Question: I'm running a CF10u10 box with Apache as web server on my local machine. I'm fan of cfscript and like to use the new implicit struct {} declaration Vs structNew() whenever possible.
Files are one component and one CFM.
componentFile.cfc
'''
<cfcomponent output="false">
<cffunction name="blahExplicit" returntype="Struct">
<cfset var name = 'ColdFusion'/>
<cfset var ret = structNew()/>
<cftry>
<cfreturn {success: true, data: name}/>
<cfcatch type="any">
<cfset ret.success = false />
<cfset ret.data = cfcatch />
<cfreturn ret/>
</cfcatch>
</cftry>
</cffunction>
<cffunction name="blahImplicit" returntype="Struct">
<cfset var name = 'ColdFusion'/>
<cftry>
<cfreturn {success: true, data: name}/>
<cfcatch type="any">
<cfreturn {success: false, data: cfcatch.detail}/>
</cfcatch>
</cftry>
</cffunction>
<cffunction name="script_blahExplicit" returntype="Struct">
<cfscript>
var name = 'ColdFusion';
var ret = structNew();
try{
return {success: true, data: name};
} catch(Any err){
ret.success = false;
ret.data = err.detail;
return ret;
}
</cfscript>
</cffunction>
<cffunction name="script_blahImplicit" returntype="Struct">
<cfscript>
var name = 'ColdFusion';
try{
return {success: true, data: name};
} catch(Any err){
return {success: false, data: err.detail};
}
</cfscript>
</cffunction>
</cfcomponent>
'''
cfcatchErr.cfm
'''
<cfset cObj = createObject("component","componentFile")/>
<cfdump var="#cObj.blahExplicit()#" label="blah Explicit"/>
<cfdump var="#cObj.script_blahExplicit()#" label="blah Explicit With Script"/>
<cfdump var="#cObj.script_blahImplicit()#" label="blah Implicit With Script"/>
<cfdump var="#cObj.blahImplicit()#" label="blah Implicit"/>
'''
The parser throws an error stating is undefined in for the blahImplicit() method. But it is all okay for the remaining methods
the code in blahExplicit(),script_blahExplicit(),script_blahImplicit() just works fine.
Why is this happening? Why is CF throwing an error even without running the code? It is throwing the error at parse time itself. I used ACF Builder and found that the control jumps to as soon as it reaches .
Is this a known issue or something new? Why is returning an implicit struct a problem?

'''
coldfusion.runtime.UndefinedElementException: Element DETAIL is undefined in CFCATCH.
at coldfusion.runtime.CfJspPage.resolveCanonicalName(CfJspPage.java:1752)
at coldfusion.runtime.CfJspPage._resolve(CfJspPage.java:1705)
at coldfusion.runtime.CfJspPage._resolveAndAutoscalarize(CfJspPage.java:1854)
at coldfusion.runtime.CfJspPage._resolveAndAutoscalarize(CfJspPage.java:1833)
at cfcomponentFile2ecfc947108420$funcBLAHIMPLICIT.runFunction(C:\ColdFusion10\cfusion\wwwroot
resh\componentFile.cfc:21)
at coldfusion.runtime.UDFMethod.invoke(UDFMethod.java:472)
at coldfusion.runtime.UDFMethod$ReturnTypeFilter.invoke(UDFMethod.java:405)
at coldfusion.runtime.UDFMethod$ArgumentCollectionFilter.invoke(UDFMethod.java:368)
at coldfusion.filter.FunctionAccessFilter.invoke(FunctionAccessFilter.java:55)
at coldfusion.runtime.UDFMethod.runFilterChain(UDFMethod.java:321)
at coldfusion.runtime.UDFMethod.invoke(UDFMethod.java:220)
at coldfusion.runtime.TemplateProxy.invoke(TemplateProxy.java:655)
at coldfusion.runtime.TemplateProxy.invoke(TemplateProxy.java:444)
at coldfusion.runtime.TemplateProxy.invoke(TemplateProxy.java:414)
at coldfusion.runtime.CfJspPage._invoke(CfJspPage.java:2432)
at cf62ecfm1194236173.runPage(C:\ColdFusion10\cfusion\wwwroot
resh\cfcatchErr.cfm:5)
at coldfusion.runtime.CfJspPage.invoke(CfJspPage.java:244)
at coldfusion.tagext.lang.IncludeTag.doStartTag(IncludeTag.java:444)
at coldfusion.filter.CfincludeFilter.invoke(CfincludeFilter.java:65)
at coldfusion.filter.IpFilter.invoke(IpFilter.java:64)
at coldfusion.filter.ApplicationFilter.invoke(ApplicationFilter.java:449)
at coldfusion.filter.MonitoringFilter.invoke(MonitoringFilter.java:40)
at coldfusion.filter.PathFilter.invoke(PathFilter.java:112)
at coldfusion.filter.LicenseFilter.invoke(LicenseFilter.java:30)
at coldfusion.filter.ExceptionFilter.invoke(ExceptionFilter.java:94)
at coldfusion.filter.BrowserDebugFilter.invoke(BrowserDebugFilter.java:79)
at coldfusion.filter.ClientScopePersistenceFilter.invoke(ClientScopePersistenceFilter.java:28)
at coldfusion.filter.BrowserFilter.invoke(BrowserFilter.java:38)
at coldfusion.filter.NoCacheFilter.invoke(NoCacheFilter.java:46)
at coldfusion.filter.GlobalsFilter.invoke(GlobalsFilter.java:38)
at coldfusion.filter.DatasourceFilter.invoke(DatasourceFilter.java:22)
at coldfusion.filter.CachingFilter.invoke(CachingFilter.java:62)
at coldfusion.CfmServlet.service(CfmServlet.java:219)
at coldfusion.bootstrap.BootstrapServlet.service(BootstrapServlet.java:89)
at org.apache.catalina.core.ApplicationFilterChain.internalDoFilter(ApplicationFilterChain.java:305)
at org.apache.catalina.core.ApplicationFilterChain.doFilter(ApplicationFilterChain.java:210)
at coldfusion.monitor.event.MonitoringServletFilter.doFilter(MonitoringServletFilter.java:42)
at coldfusion.bootstrap.BootstrapFilter.doFilter(BootstrapFilter.java:46)
at org.apache.catalina.core.ApplicationFilterChain.internalDoFilter(ApplicationFilterChain.java:243)
at org.apache.catalina.core.ApplicationFilterChain.doFilter(ApplicationFilterChain.java:210)
at org.apache.catalina.core.StandardWrapperValve.invoke(StandardWrapperValve.java:224)
at org.apache.catalina.core.StandardContextValve.invoke(StandardContextValve.java:169)
at org.apache.catalina.authenticator.AuthenticatorBase.invoke(AuthenticatorBase.java:472)
at org.apache.catalina.core.StandardHostValve.invoke(StandardHostValve.java:168)
at org.apache.catalina.valves.ErrorReportValve.invoke(ErrorReportValve.java:98)
at org.apache.catalina.valves.AccessLogValve.invoke(AccessLogValve.java:928)
at org.apache.catalina.core.StandardEngineValve.invoke(StandardEngineValve.java:118)
at org.apache.catalina.connector.CoyoteAdapter.service(CoyoteAdapter.java:414)
at org.apache.coyote.ajp.AjpProcessor.process(AjpProcessor.java:204)
at org.apache.coyote.AbstractProtocol$AbstractConnectionHandler.process(AbstractProtocol.java:539)
at org.apache.tomcat.util.net.JIoEndpoint$SocketProcessor.run(JIoEndpoint.java:298)
at java.util.concurrent.ThreadPoolExecutor.runWorker(ThreadPoolExecutor.java:1145)
at java.util.concurrent.ThreadPoolExecutor$Worker.run(ThreadPoolExecutor.java:615)
at java.lang.Thread.run(Thread.java:722)
'''
: I like Railo too, but lets only talk about CF 10 in this case. I submitted a <URL>.
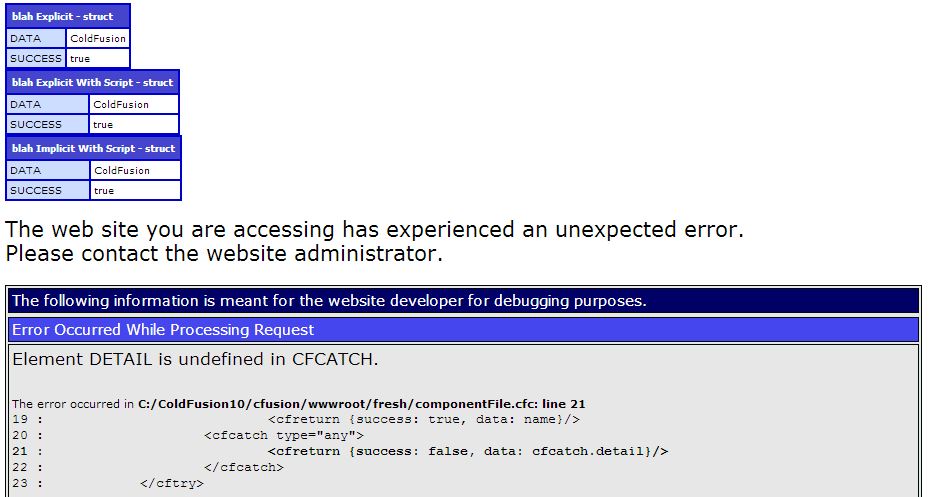
Answer: It definitely a bug in CF, so good that you logged it as such (<URL>.
The most expedient work-around I could come up with is to use an intermediary variable, eg:
'''
<cffunction name="blahImplicit" returntype="Struct">
<cfset var name = 'ColdFusion'/>
<cftry>
<cfreturn {success= true, data= name}>
<cfcatch type="any">
<cfset var ret = {success= false, data= cfcatch.detail}><!--- this will prevent the error --->
<cfreturn ret>
</cfcatch>
</cftry>
</cffunction>
'''